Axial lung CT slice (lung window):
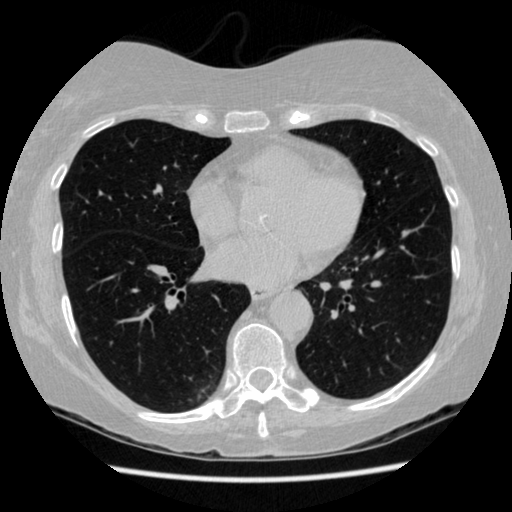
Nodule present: no